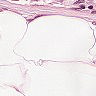
Metastatic tissue present: no